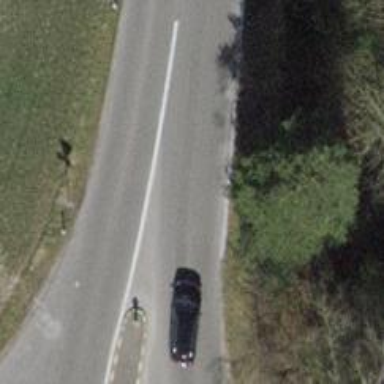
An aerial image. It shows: Asphalt cycleway.